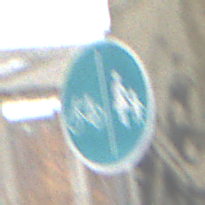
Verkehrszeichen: GetrennterRadUndGehwegRadwegLinks
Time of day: MorningAfternoon
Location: Roofed (Suburban)
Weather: PartlyCloudy
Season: Winter
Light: Natural